Field crop: tomato
Growth stage: 1
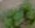
Species: solanum